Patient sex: F
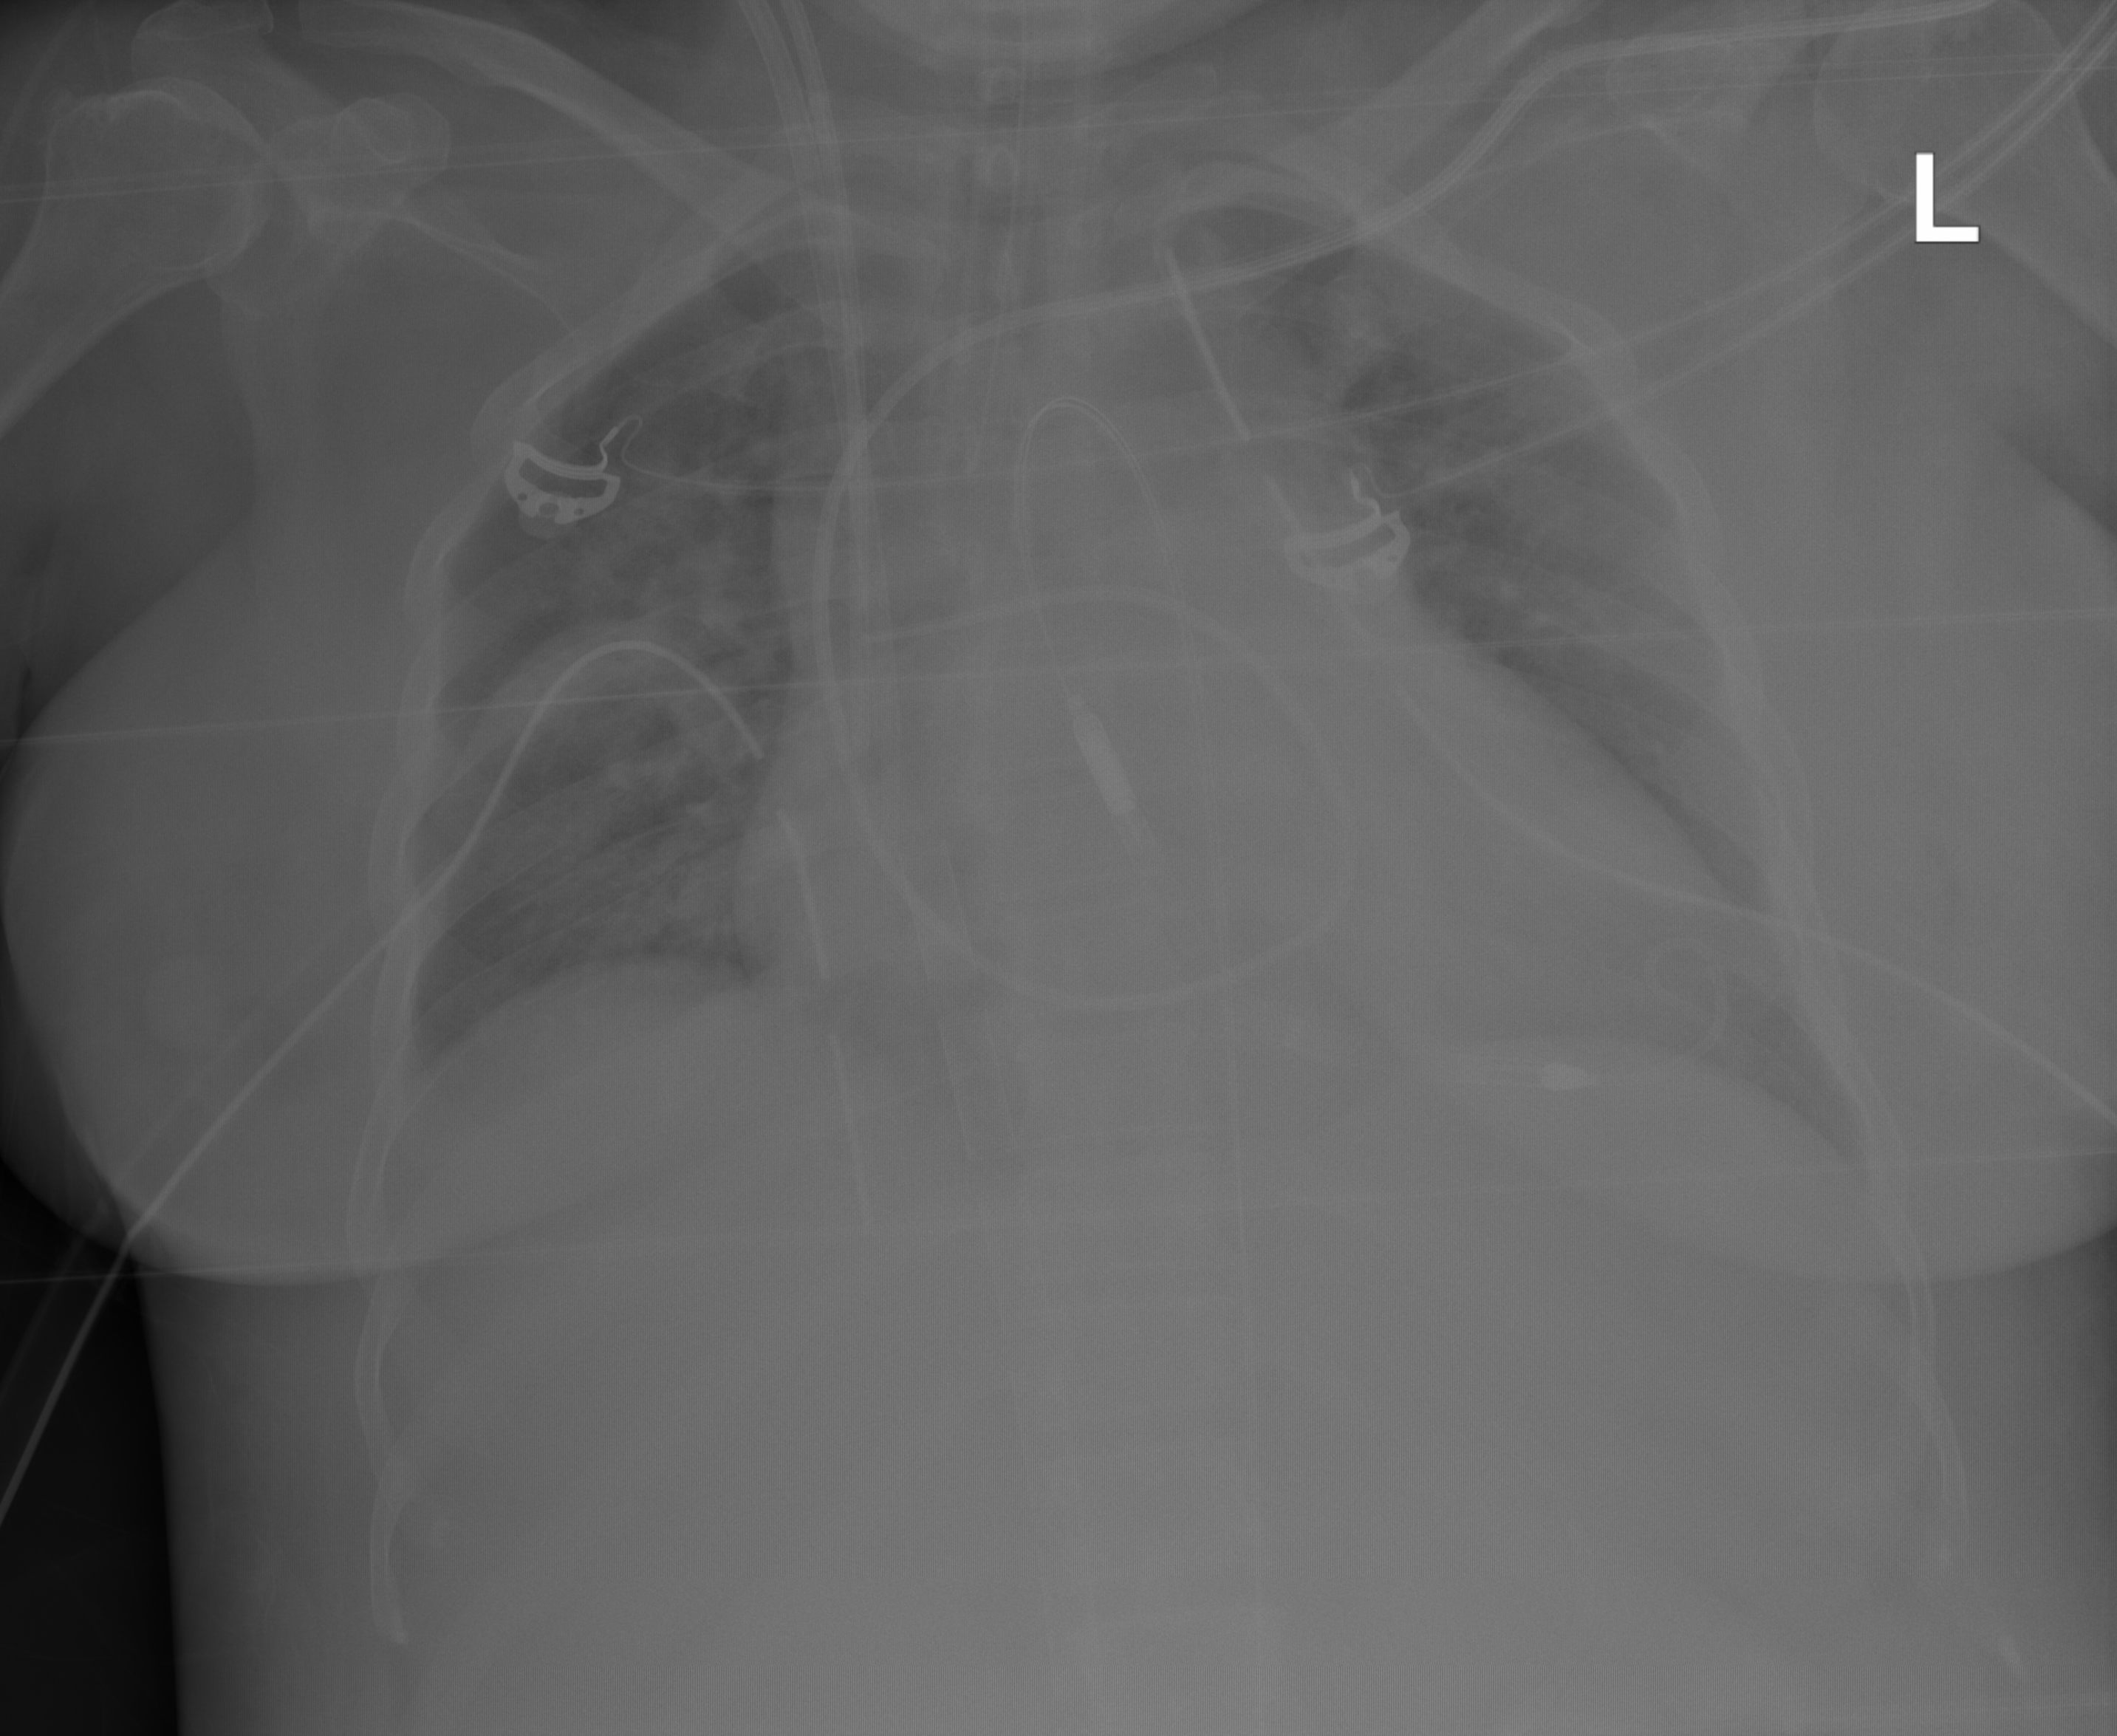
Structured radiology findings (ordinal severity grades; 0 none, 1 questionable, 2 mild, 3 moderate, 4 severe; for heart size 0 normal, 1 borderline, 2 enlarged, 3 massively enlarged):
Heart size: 2
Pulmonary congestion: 2
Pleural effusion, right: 0
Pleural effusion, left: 0
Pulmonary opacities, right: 3
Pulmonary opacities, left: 1
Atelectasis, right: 2
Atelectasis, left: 0